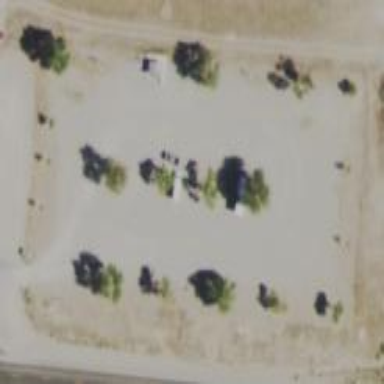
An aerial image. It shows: Rest area on the road.